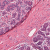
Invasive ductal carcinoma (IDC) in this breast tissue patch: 0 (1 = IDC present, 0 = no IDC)